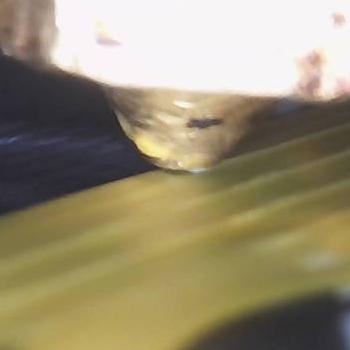
Flow rate: 61%